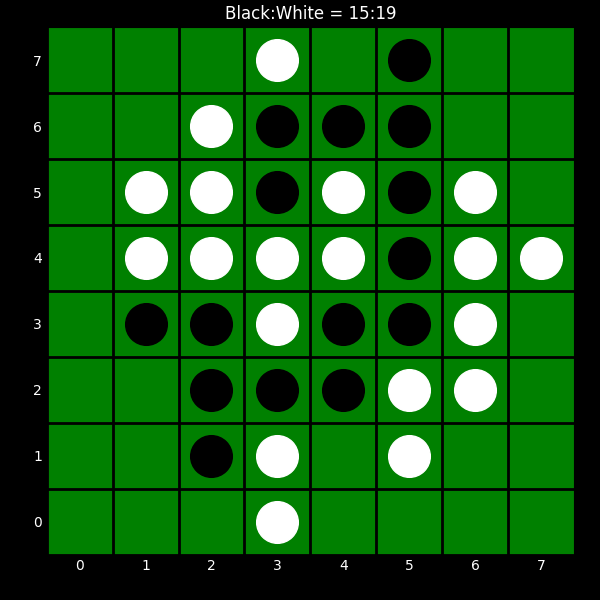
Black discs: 15
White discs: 19